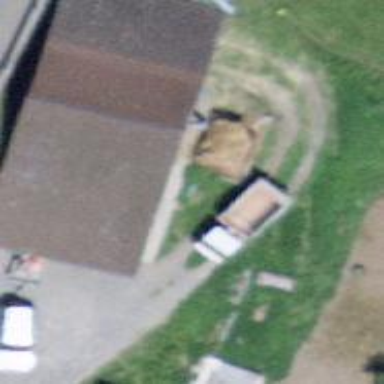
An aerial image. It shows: Rural barn.